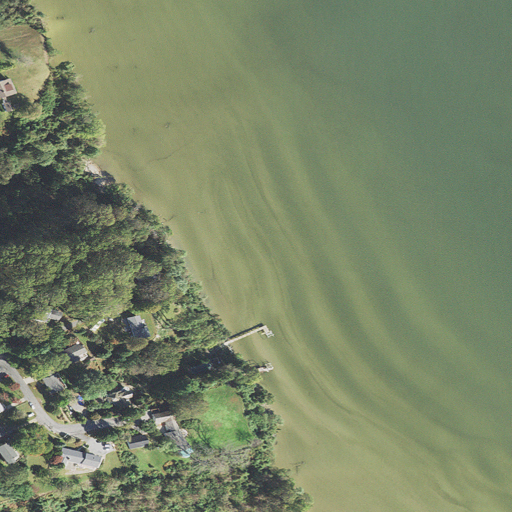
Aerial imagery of cliff(s) in Maryland named Fairhaven Cliffs containing open water, deciduous forest, open development, low intensity development, mixed forest, and herbaceous wetlands